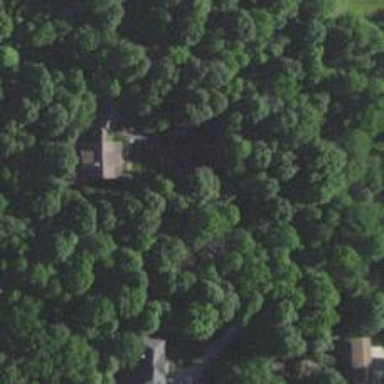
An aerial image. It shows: Driveway.